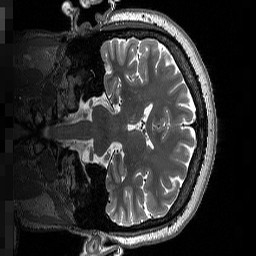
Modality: T2w
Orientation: coronal
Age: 42
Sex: female
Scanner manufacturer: siemens
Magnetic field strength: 3 T
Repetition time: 3.39 s
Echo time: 0.39 s